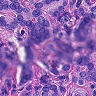
Metastatic tissue present: yes